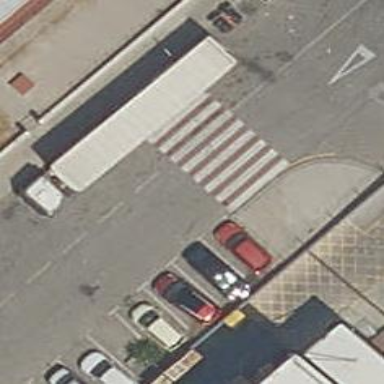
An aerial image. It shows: Uncontrolled road crossing.